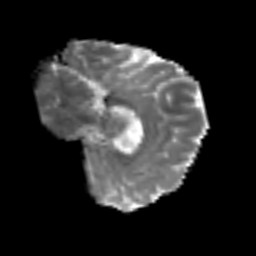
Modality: MD
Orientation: sagittal
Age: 40
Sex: female
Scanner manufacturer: siemens
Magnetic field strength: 3 T
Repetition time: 6.1 s
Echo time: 0.101 s